Interaction volume radius: 5 \u00c5
Interaction volume height: 15 \u00c5
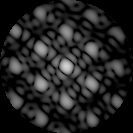
Disorder parameter: 0.1926